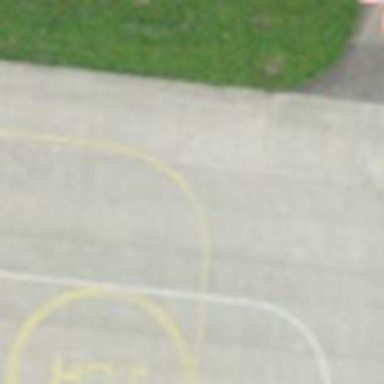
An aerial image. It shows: Image of taxiway at airport.